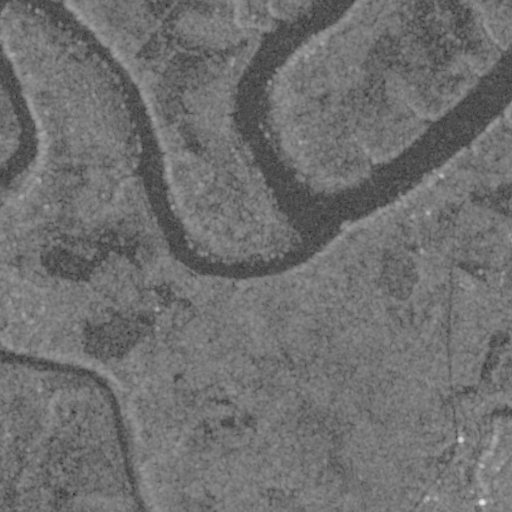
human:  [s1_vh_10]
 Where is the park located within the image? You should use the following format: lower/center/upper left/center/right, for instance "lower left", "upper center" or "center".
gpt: The park is located in the right of the image.
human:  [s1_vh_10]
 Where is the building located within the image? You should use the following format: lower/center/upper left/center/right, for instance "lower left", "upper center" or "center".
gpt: There is no building in the image.

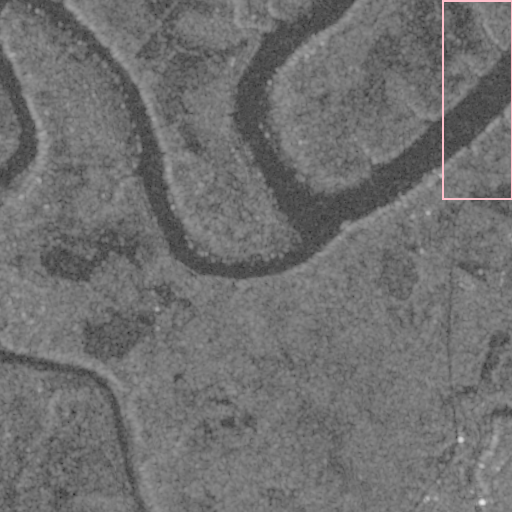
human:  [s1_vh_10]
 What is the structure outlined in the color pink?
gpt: The structure outlined in pink is a park.
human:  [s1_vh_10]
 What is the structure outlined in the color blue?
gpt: There is no blue outline.